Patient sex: M
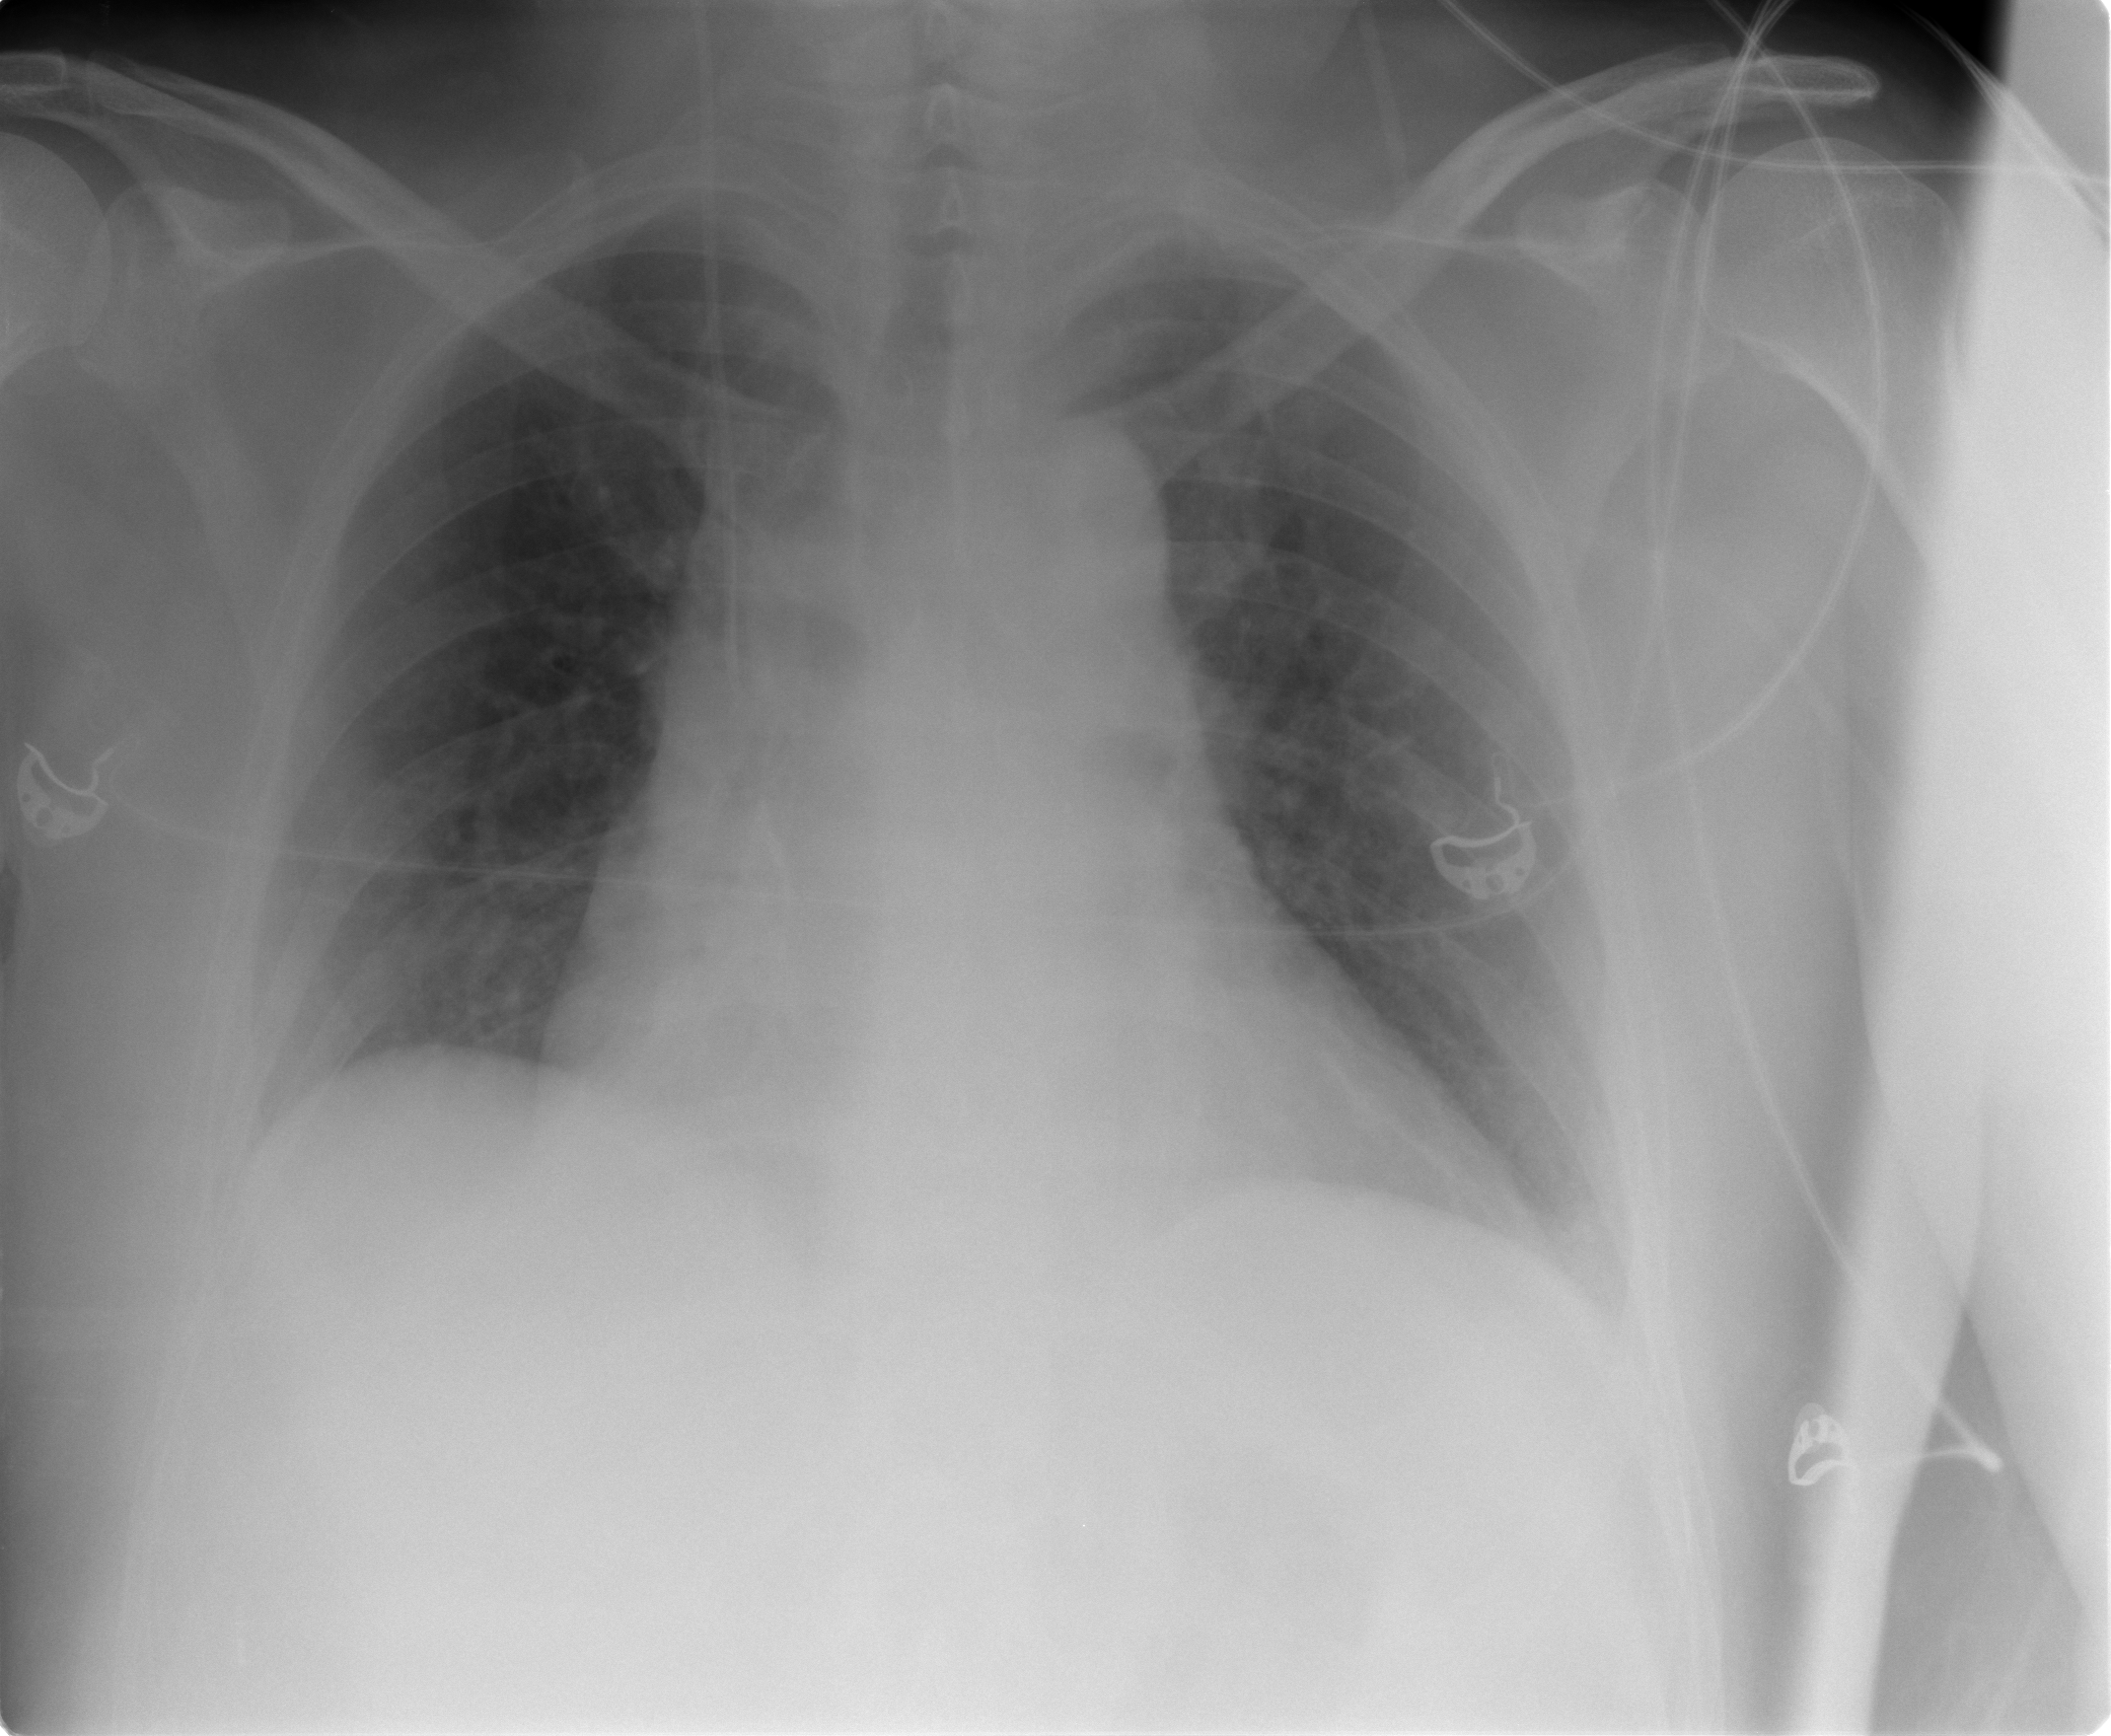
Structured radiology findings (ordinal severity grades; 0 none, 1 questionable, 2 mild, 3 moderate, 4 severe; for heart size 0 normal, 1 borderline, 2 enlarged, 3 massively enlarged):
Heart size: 2
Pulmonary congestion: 1
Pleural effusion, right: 1
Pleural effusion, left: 2
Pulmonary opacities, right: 0
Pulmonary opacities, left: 0
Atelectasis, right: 2
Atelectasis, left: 2